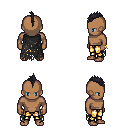
a pixel art fantasy rpg character, male body template, human, dark skin, black tattered cape, gold greaves, raven mohawk hairstyle, bracelets, four views (front, back, left, right), 2x2 character sprite sheet, small pixel art, hard edges, no anti-aliasing